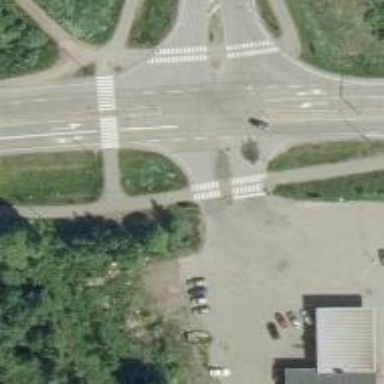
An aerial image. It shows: Zebra crossing with pedestrian island.